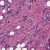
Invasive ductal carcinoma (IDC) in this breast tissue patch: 1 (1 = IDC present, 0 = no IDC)